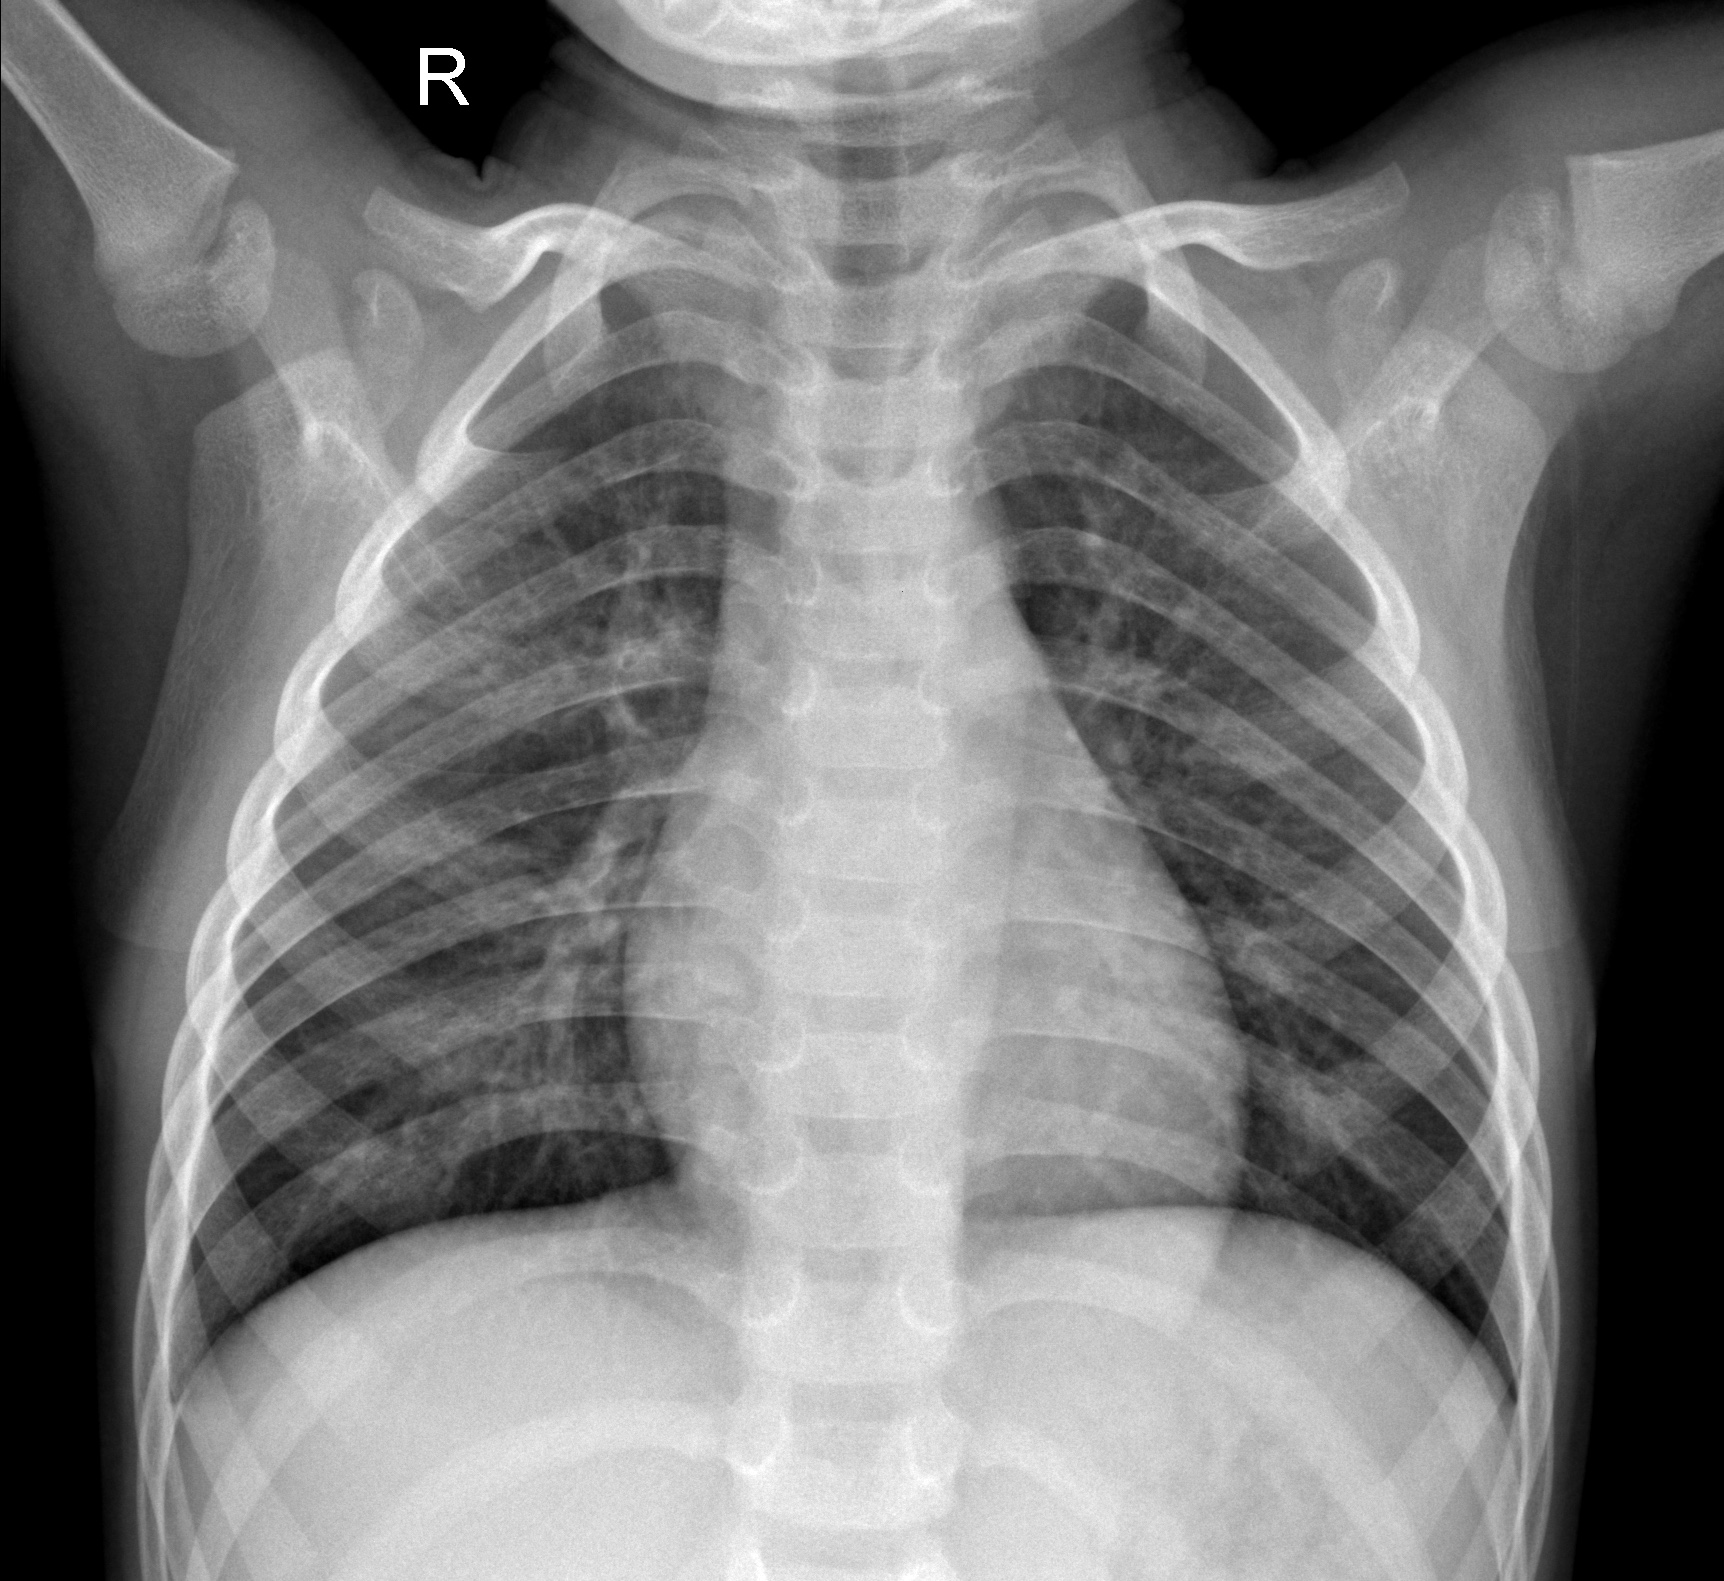
Diagnosis: NORMAL